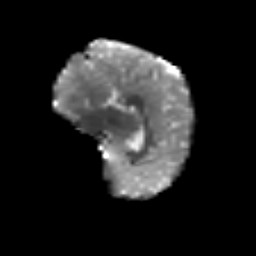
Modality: T2w
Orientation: sagittal
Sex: female
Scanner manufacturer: siemens
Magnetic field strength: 3 T
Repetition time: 5 s
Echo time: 0.071 s